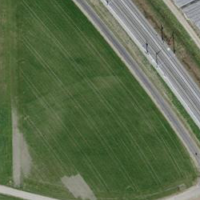
EUNIS habitat code: 52
Species observed at this site:
Papaver rhoeas